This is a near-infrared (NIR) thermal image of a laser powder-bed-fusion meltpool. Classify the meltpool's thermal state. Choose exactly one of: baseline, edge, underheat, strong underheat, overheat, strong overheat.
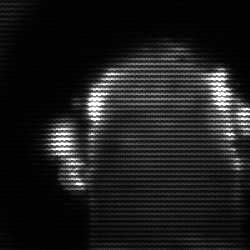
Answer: baseline